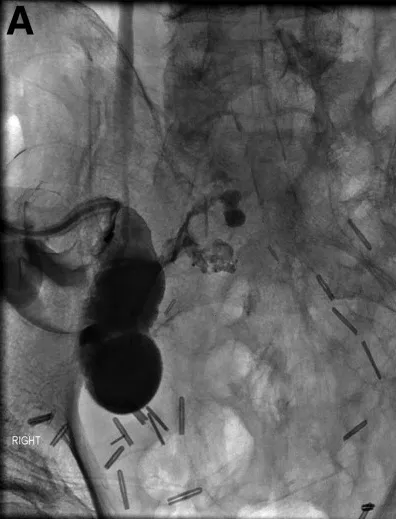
POD 21. (A) Loopogram showing extravasation from the ileal conduit with no contrast in the left ureter.
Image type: radiology (x_ray)